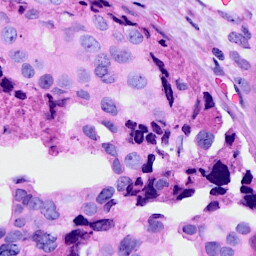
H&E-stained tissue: Breast